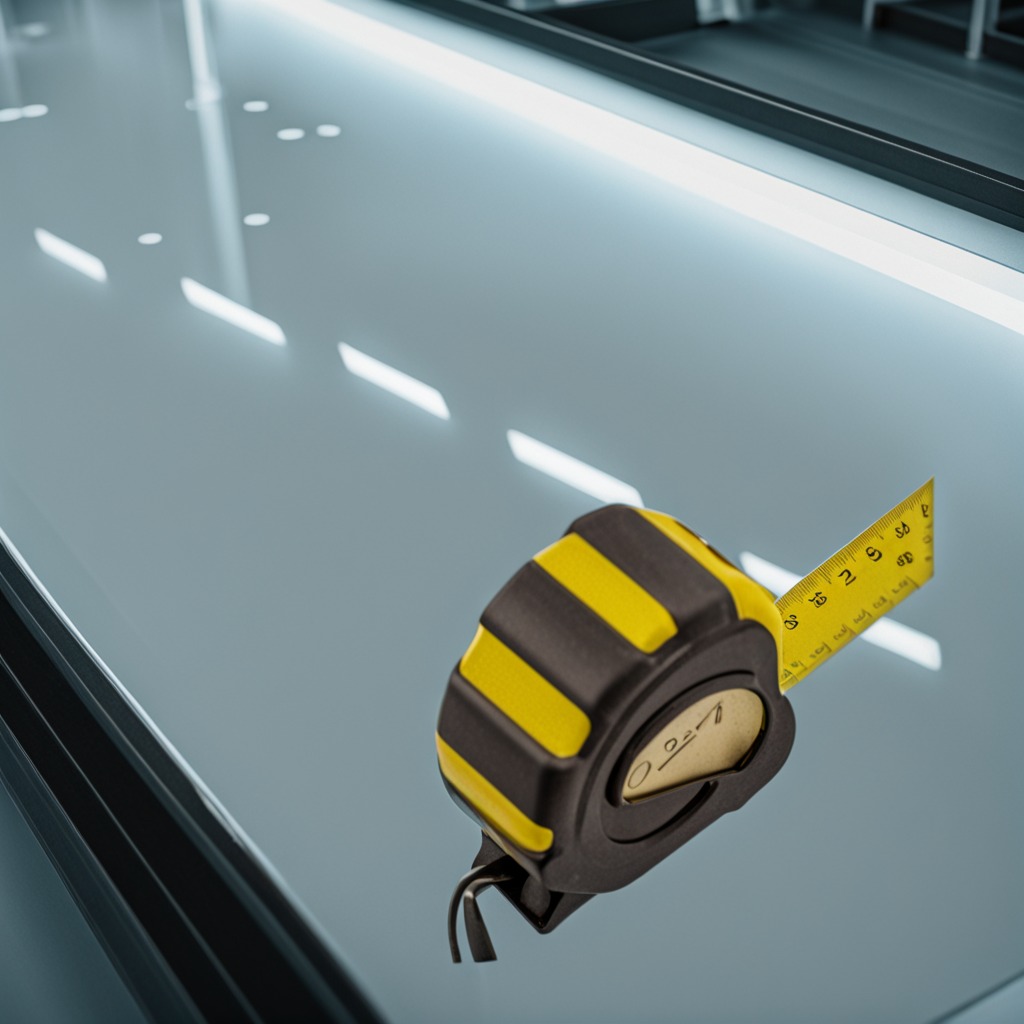
A measuring tape is lying on a high-gloss table in a ship maintenance bay industrial lighting.